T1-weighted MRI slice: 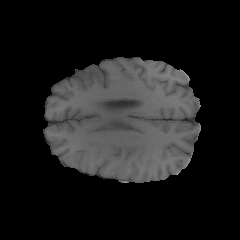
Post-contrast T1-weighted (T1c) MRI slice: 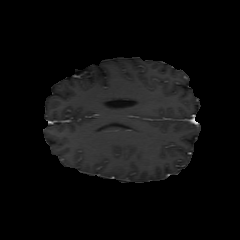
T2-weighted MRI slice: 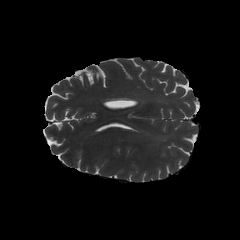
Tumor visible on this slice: no